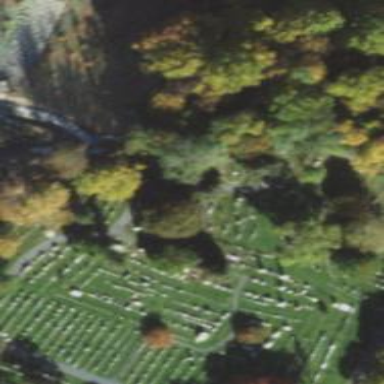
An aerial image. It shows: Historic tomb in cemetery.